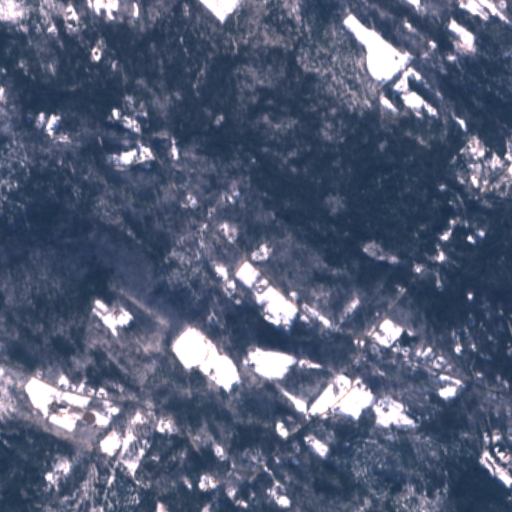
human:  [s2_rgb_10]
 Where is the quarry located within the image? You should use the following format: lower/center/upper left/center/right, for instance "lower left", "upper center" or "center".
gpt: The quarry is located in the lower right of the image.
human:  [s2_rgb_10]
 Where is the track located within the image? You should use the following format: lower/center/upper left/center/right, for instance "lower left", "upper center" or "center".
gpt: There is no track in the image.